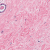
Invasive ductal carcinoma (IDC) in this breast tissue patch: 0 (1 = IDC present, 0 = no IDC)